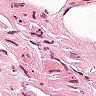
Metastatic tissue present: no